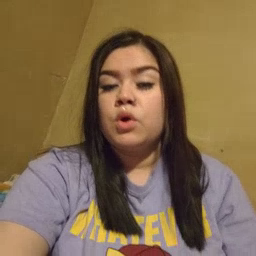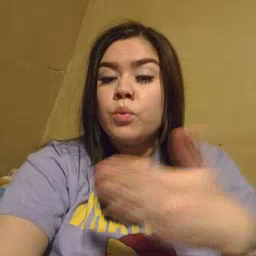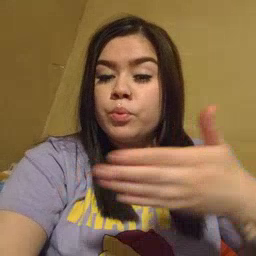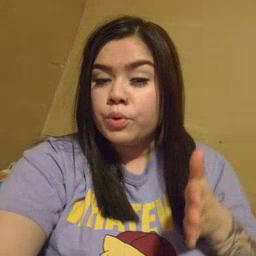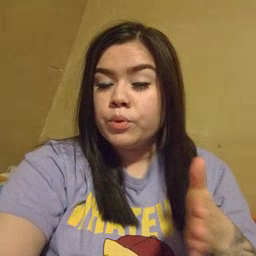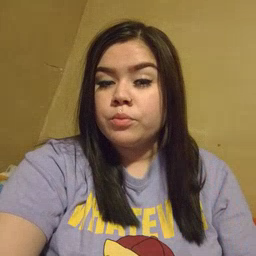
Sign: room